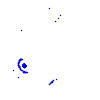
Particle: pion